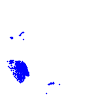
Particle: electron